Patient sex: M
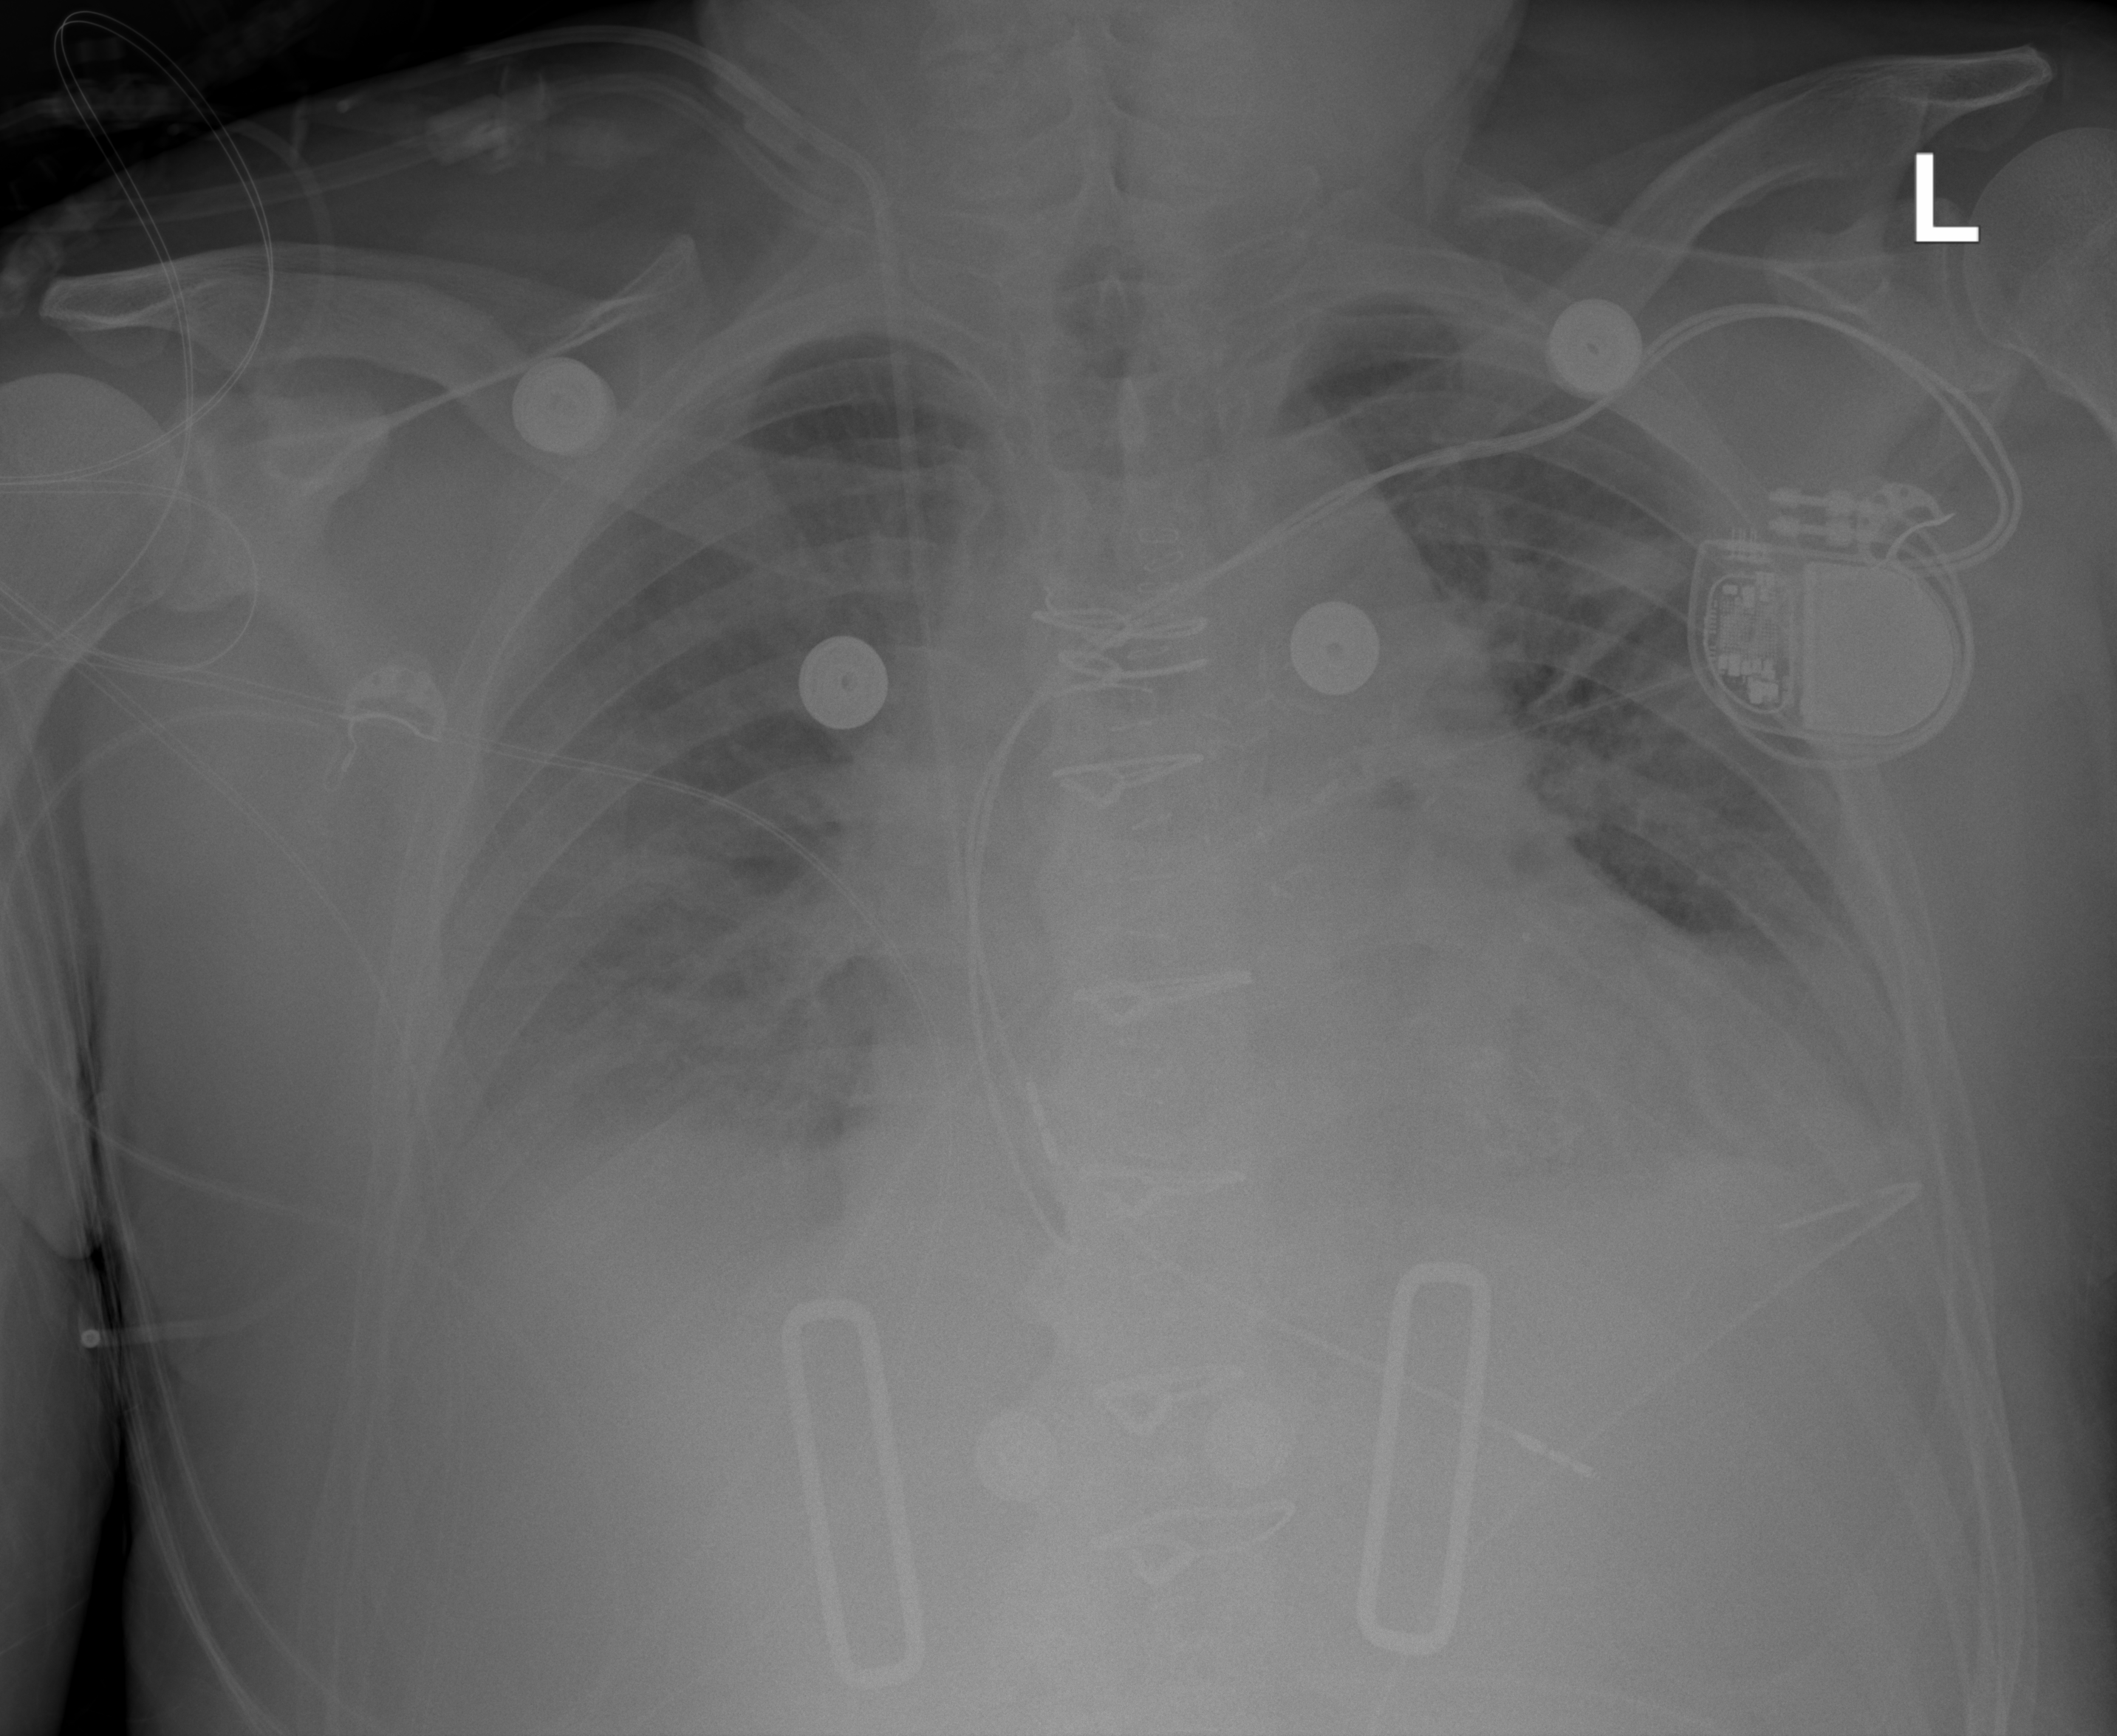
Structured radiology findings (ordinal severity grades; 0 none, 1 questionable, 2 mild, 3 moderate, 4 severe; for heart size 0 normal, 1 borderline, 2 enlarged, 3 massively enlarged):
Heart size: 2
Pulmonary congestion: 2
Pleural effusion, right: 2
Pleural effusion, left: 2
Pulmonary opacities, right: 0
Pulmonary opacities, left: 0
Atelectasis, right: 2
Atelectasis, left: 2